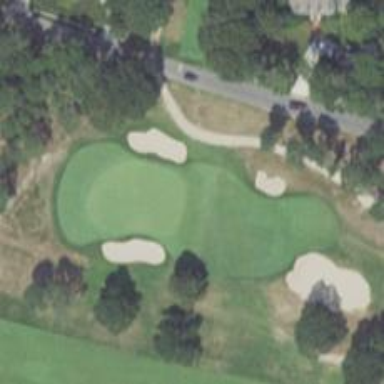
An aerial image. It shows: Golf hole.